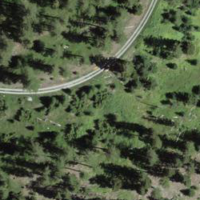
EUNIS habitat code: 26
Species observed at this site:
Cyaniris semiargus
Lasiommata maera
Erebia melampus
Erebia alberganus